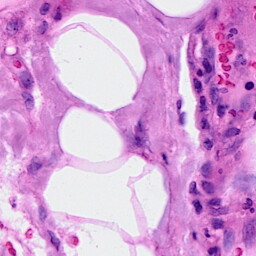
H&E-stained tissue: Breast